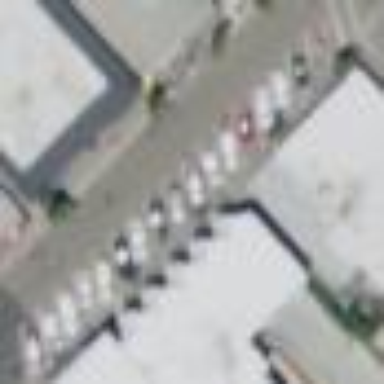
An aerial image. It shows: Street-side parking area with asphalt surface.